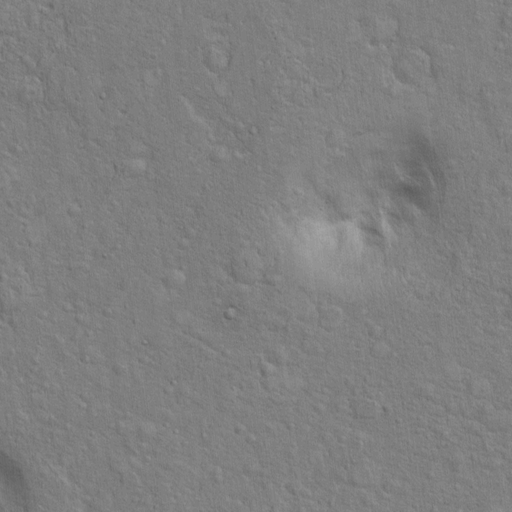
Classes present: Background, Cone